Interaction volume radius: 5 \u00c5
Interaction volume height: 10 \u00c5
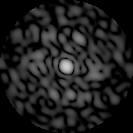
Disorder parameter: 0.8125